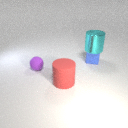
small blue rubber cube to the right of large red rubber cylinder